Question: I'm producing a tesselation of random points within a heart shape, I'm having a difficult time figuring out how to control the color of the pixels in the plot. I thought as 'plot(tess)' (in this example) produces a plot of image values, I would be able to control them by just specifying the same number of colors in the color ramp, but that is not the case.
'''
library(spatstat)
t <- seq(from = 2*pi, to = 0.001, length.out = 1500)
x <- 16*sin(t)**3
y <- 13*cos(t) - 5*cos(2*t) - 2*cos(3*t) - cos(4*t) #heart equation taken from wolfram http://mathworld.wolfram.com/HeartCurve.html.
heart_win <- owin(poly = cbind(x,y)) #note - not self enclosed
#random sample of points within heart
points <- rpoint(100, win = heart_win)
tess <- dirichlet(points)
plot(tess, main = ' ')
#color for 100 values
norm_palette <- colorRampPalette(c("white","red"))
plot(tess, main = ' ', col=norm_palette(100), valuesAreColours = FALSE)
'''
Which produces this image below:

Yes I'm that guy that doesn't make his wife a valentines day gift till the day of (don't judge me)!
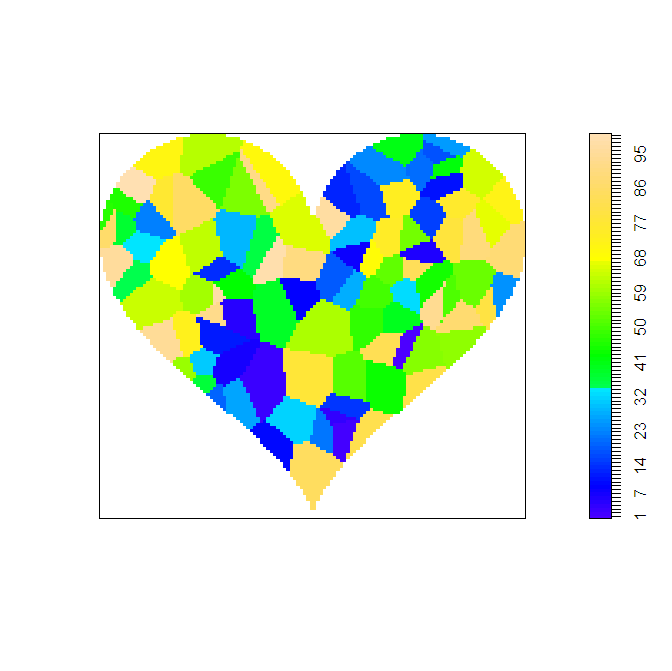
Answer: You are not calling the resulting image in the tess object. Just change your plot call to:
'''
plot(tess$image, main="", col=colorRampPalette(c("white","red"))(tess$n), valuesAreColours=FALSE)
'''